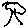
Label: tree